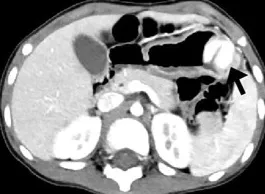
CT imaging features of gastroblastoma. (C) Further enhancement in venous phase (arrow).
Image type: radiology (ct)